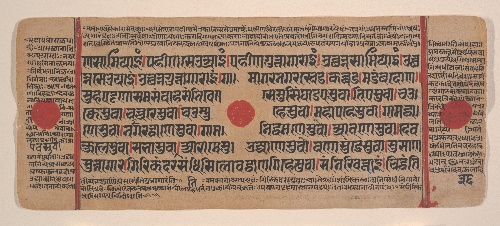
Date: 15th century
Object type: Folio
Classification: Paintings
Medium: Ink, opaque watercolor, and gold on paper
Culture: India (Gujarat)
Dimensions: 4 3/8 x 10 5/8 in. (11.1 x 27 cm)
Department: Asian Art
Credit line: Rogers Fund, 1955
Accession year: 1955
Repository: Metropolitan Museum of Art, New York, NY